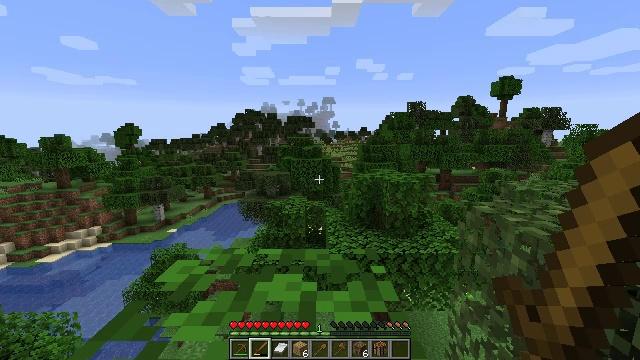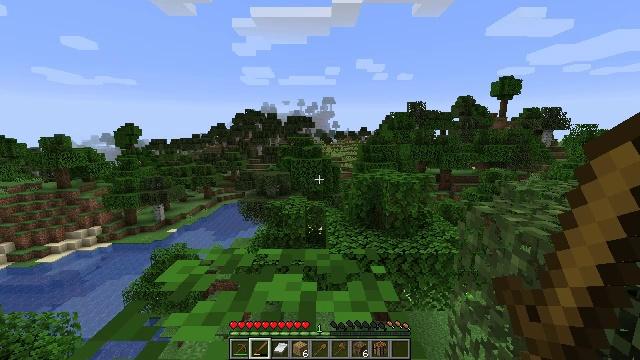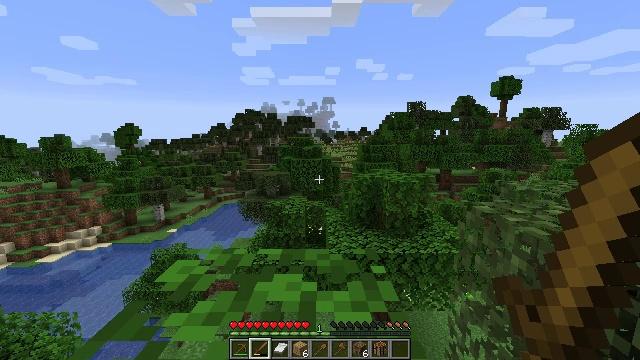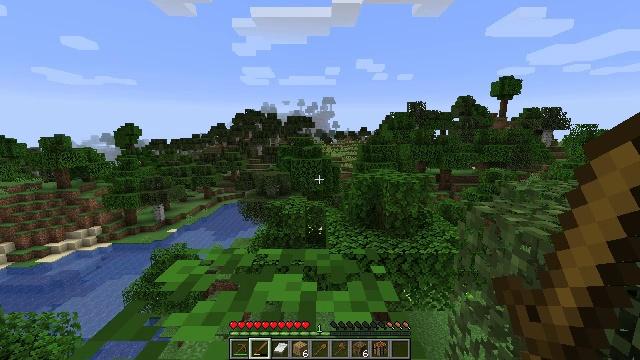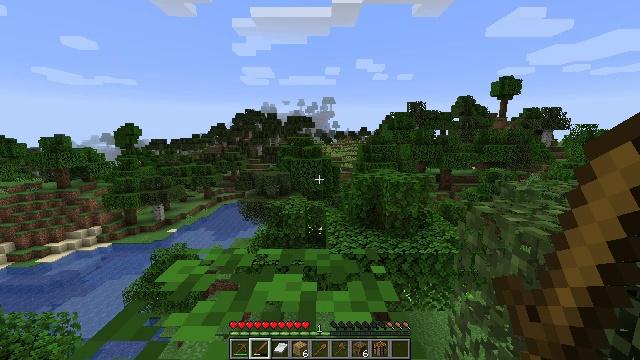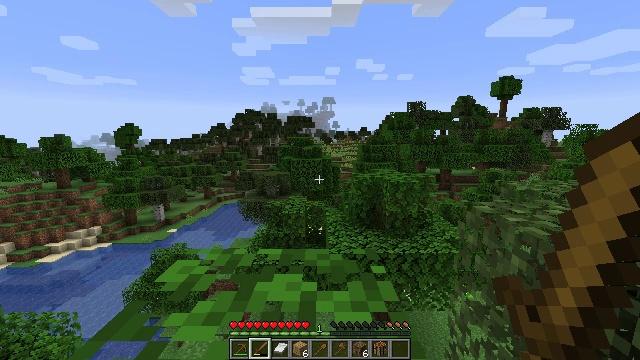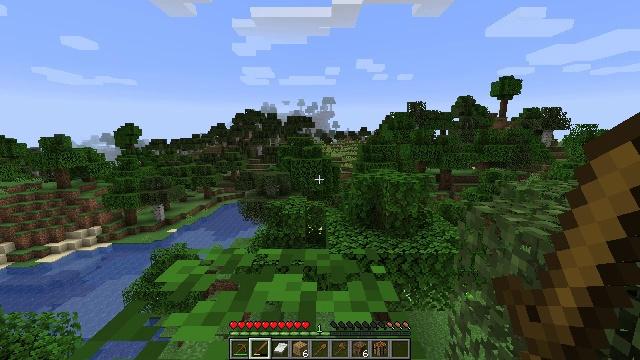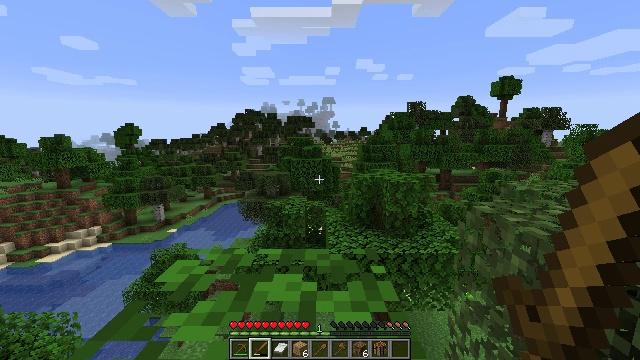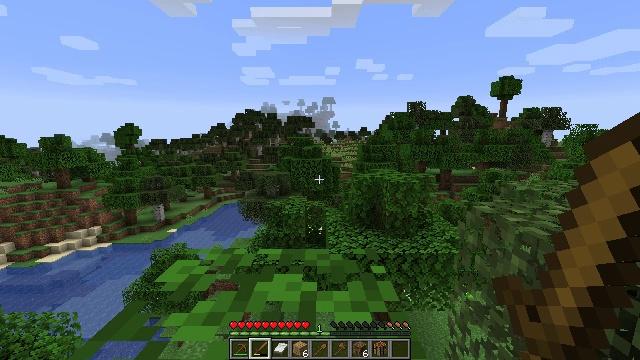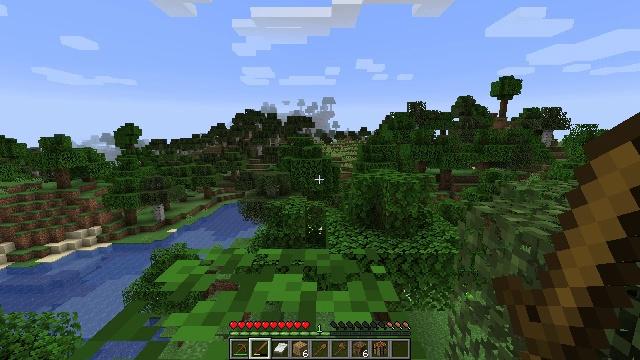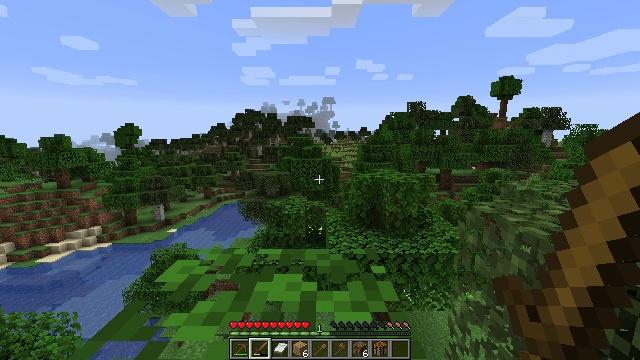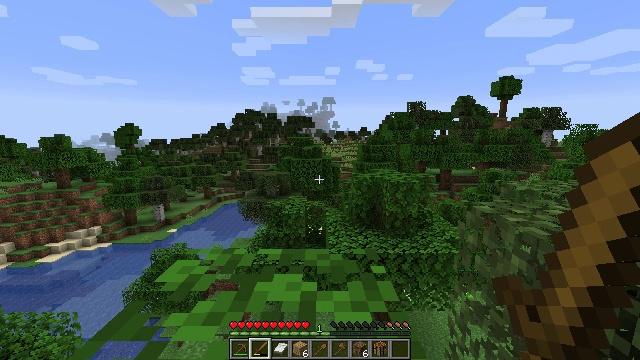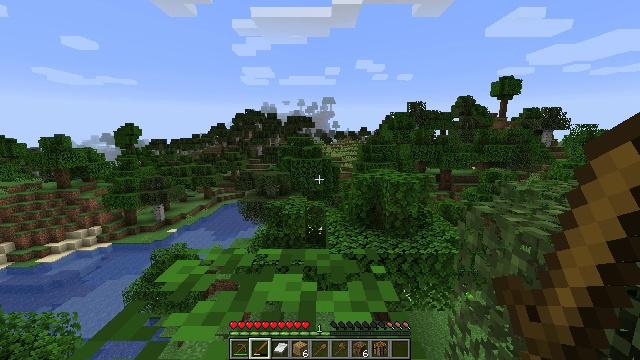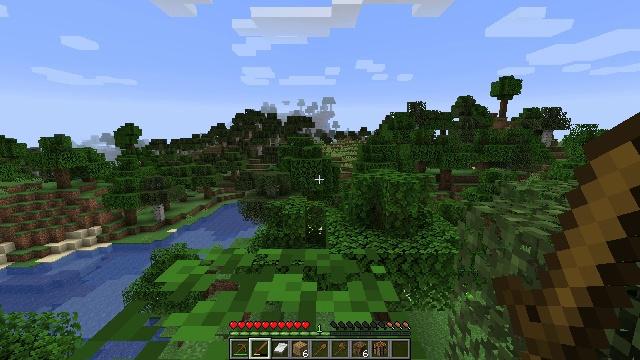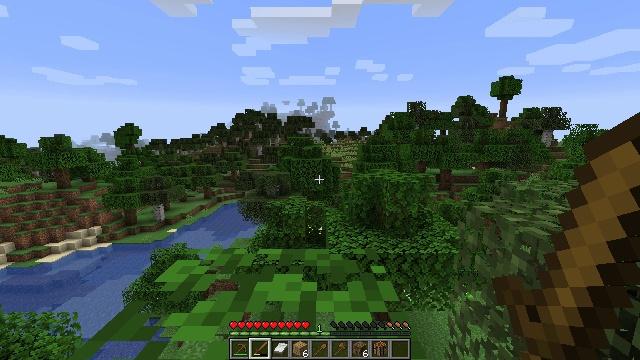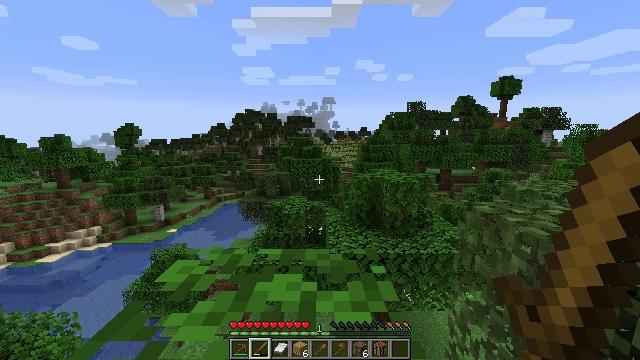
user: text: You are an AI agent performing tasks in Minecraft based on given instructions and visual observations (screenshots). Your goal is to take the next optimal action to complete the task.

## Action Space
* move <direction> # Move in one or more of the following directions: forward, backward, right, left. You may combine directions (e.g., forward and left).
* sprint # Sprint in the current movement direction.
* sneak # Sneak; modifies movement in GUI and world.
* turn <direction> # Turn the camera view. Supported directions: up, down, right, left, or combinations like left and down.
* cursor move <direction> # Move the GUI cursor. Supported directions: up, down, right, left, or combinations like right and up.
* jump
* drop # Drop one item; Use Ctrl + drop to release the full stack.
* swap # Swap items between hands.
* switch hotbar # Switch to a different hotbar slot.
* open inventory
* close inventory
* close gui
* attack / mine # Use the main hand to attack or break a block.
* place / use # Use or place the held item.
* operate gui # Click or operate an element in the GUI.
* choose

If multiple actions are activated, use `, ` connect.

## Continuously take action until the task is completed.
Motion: motion action
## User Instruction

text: Break the birch leaves block.
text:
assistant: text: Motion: no_op
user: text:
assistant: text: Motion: no_op
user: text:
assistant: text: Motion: no_op
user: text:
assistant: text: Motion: no_op
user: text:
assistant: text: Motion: no_op
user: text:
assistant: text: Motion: no_op
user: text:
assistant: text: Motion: no_op
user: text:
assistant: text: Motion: no_op
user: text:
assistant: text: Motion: no_op
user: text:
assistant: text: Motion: no_op
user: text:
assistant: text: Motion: no_op
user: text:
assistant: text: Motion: no_op
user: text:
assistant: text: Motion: no_op
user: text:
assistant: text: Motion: no_op
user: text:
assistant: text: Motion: no_op
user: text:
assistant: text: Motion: no_op
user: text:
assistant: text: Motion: no_op
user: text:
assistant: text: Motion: no_op
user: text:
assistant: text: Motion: no_op
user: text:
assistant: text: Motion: no_op
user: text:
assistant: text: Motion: no_op
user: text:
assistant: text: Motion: no_op
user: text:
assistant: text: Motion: no_op
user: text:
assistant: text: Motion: no_op
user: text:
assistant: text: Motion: turn right
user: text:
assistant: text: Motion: turn right
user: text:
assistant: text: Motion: turn right
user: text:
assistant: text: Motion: no_op
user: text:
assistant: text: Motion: turn right and down
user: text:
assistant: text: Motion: turn right and down